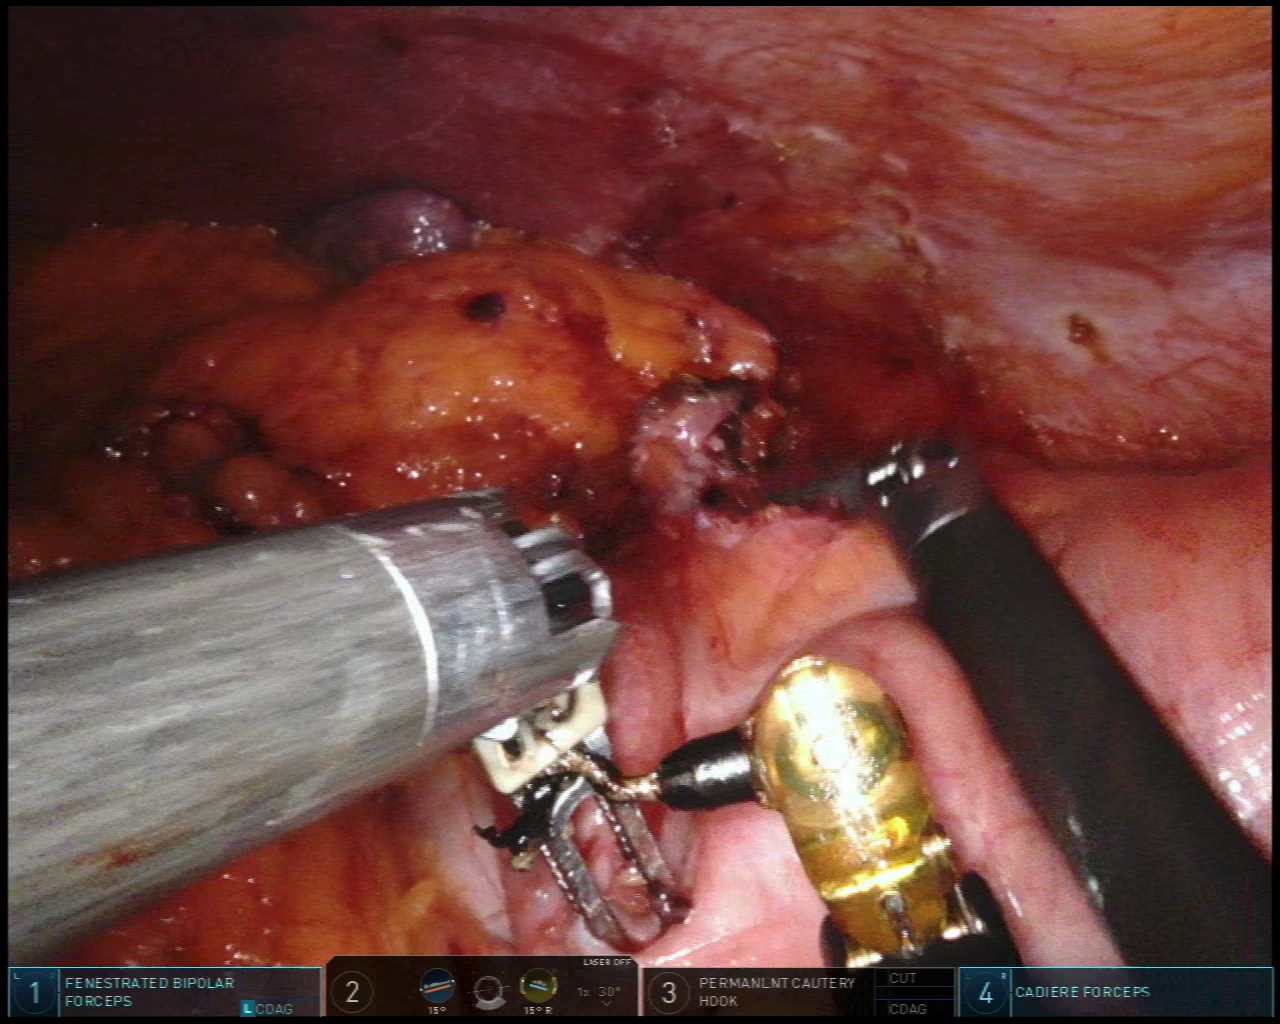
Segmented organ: spleen
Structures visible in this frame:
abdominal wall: yes
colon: yes
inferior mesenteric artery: no
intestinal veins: no
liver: no
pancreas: no
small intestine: no
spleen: yes
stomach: no
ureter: no
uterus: no
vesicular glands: no